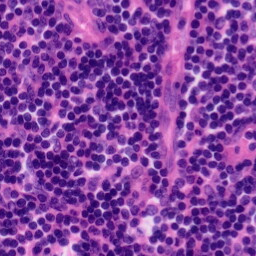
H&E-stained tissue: Tonsil